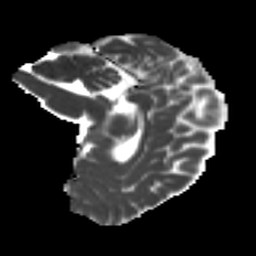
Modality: MD
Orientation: sagittal
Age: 22
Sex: female
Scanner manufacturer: ge
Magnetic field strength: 3 T
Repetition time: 7.8 s
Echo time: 0.0606 s